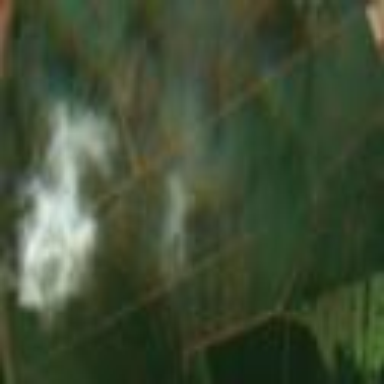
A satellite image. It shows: Farmland with coffee crops.